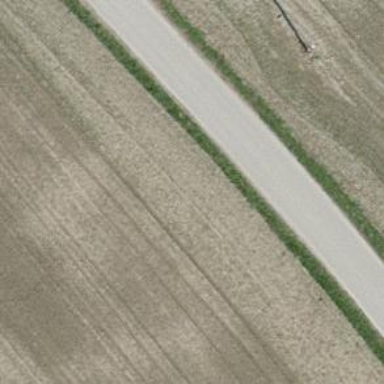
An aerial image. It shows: Gravel service road.